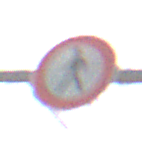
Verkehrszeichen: VerbotFussgaenger
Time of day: MorningAfternoon
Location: Outdoor (Nature)
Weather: Clear
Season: Winter
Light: Natural